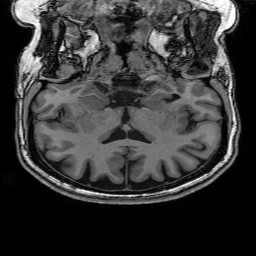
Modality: T1w
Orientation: sagittal
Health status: healthy
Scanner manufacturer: philips
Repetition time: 0.007604 s
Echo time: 0.00351 s